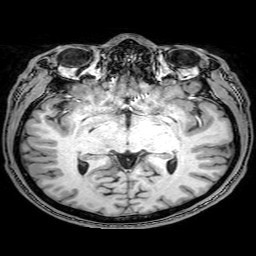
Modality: T1w
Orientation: coronal
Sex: male
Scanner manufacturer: philips
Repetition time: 0.008214 s
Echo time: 0.00376 s